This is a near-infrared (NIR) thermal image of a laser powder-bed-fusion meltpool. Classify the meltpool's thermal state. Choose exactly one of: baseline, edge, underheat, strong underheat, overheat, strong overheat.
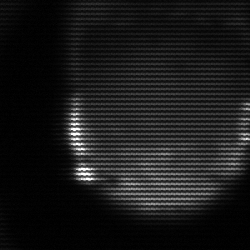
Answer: edge